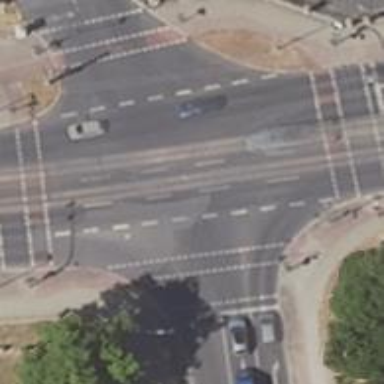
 and designated cycle lane on both sides as well."